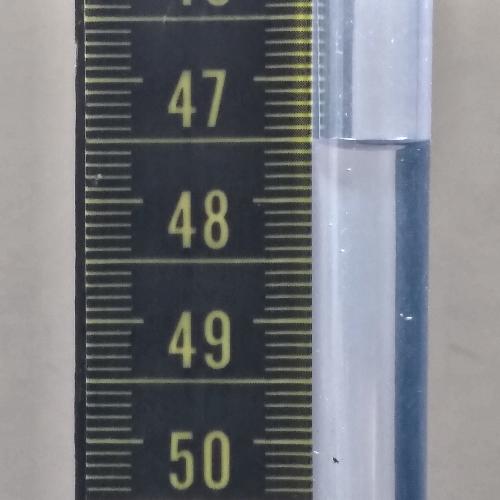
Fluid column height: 47.5 cm